Question: Am trying to break image in shattered pieces, but am unable to catch the logic, please give me way how to achieve.

I hope the below image can give my idea, what I want, Breaking the bitmap into a shattered pieces like triangle or any shape. later i will shuffle those bitmap shapes and giving puzzle to enduser rearrange them in order.
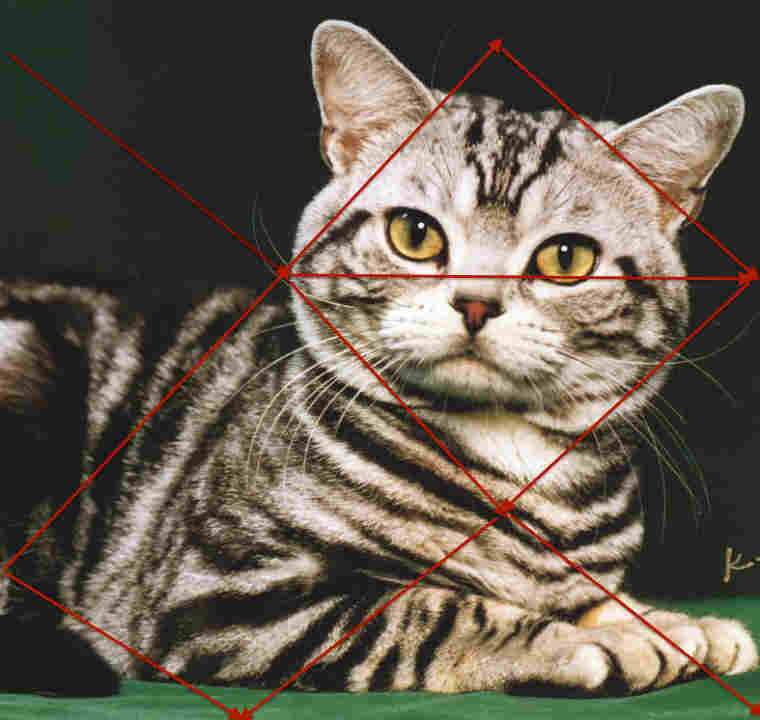
Answer: OK, if you want to rearrange the pieces (like in a jigsaw) then each triangle/polygon will have to appear in a rectangular bitmap with a transparent background, because that's how drawing bitmaps works in Java/Android (and most other environments).
There is a way to do this sort of masking in Android, its called porter-duff compositing. The Android documentation is poor to non-existent, but there are many articles on its use in Java.
Basically you create a rectangular transparent bitmap just large enough to hold your cut-out. Then you draw onto this bitmap a filled triangle (with transparency non-zero) representing the cut-out. It can be any colour you like. Then draw the cutout on top of the source image at the correct location using the Porter-Duff mode which copies the transparency data but not the RGB data. You will be left with your cutout against a transparent background.
This is much easier if you make the cutout bitmap the same size as the source image. I would recommend getting this working first. The downsides of this are twofold. Firstly you will be moving around large bitmaps to move around small cutouts, so the UI will be slower. Secondly you will use a lot of memory for bitmaps, and on some versions of Android you may well run out of memory.
But once you have it working for bitmaps the same size as the source image, it should be pretty straightforward to change it to work for smaller bitmaps. Most of your "mucking about" will be in finding and using the correct Porter-Duff mode. As there are only 16 of them, its no great effort to try them all and see what they do. And they may suggest other puzzle ideas.
I note your cutout sections are all polygons. With only a tiny amount of extra complexity, you could make them any shape you like, including looking like regular jigsaw pieces. To do this, use the Path class to define the shapes used for cutouts. The Path class works fine with Porter-Duff compositing, allowing cutouts of almost any shape you can imagine. I use this extensively in one of my apps.